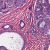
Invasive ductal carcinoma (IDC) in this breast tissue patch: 1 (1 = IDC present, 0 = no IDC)